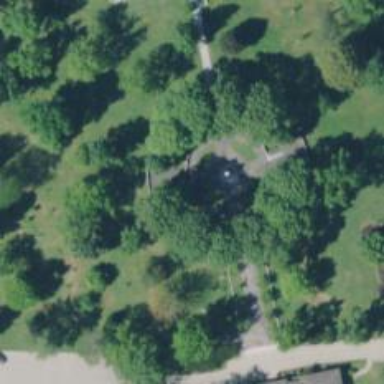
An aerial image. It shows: Memorial site with historic significance.